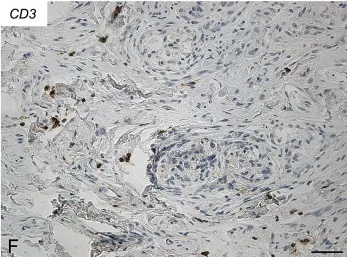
CD3 ; 50 microm Inserts: high magnification of positive type I cells. Scale Bar: 15 microm.
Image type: pathology (immunostaining)